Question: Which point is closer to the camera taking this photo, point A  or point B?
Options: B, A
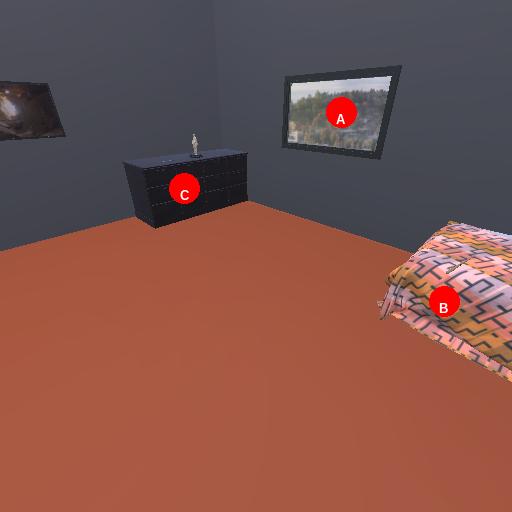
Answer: B